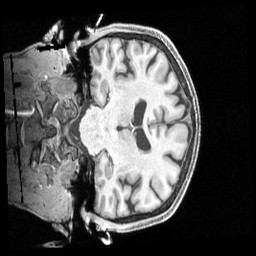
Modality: T1w
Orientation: coronal
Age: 66
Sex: female
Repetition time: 2.4 s
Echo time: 0.00222 s